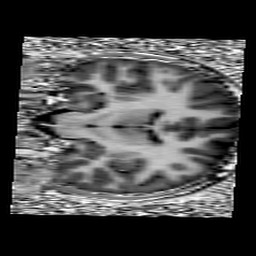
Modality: UNIT1
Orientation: coronal
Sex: female
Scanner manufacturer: siemens
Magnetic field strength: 3 T
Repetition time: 5 s
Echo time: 0.00355 s